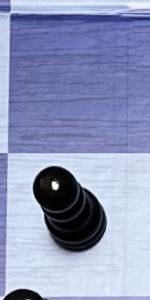
Label: Pawn_Black